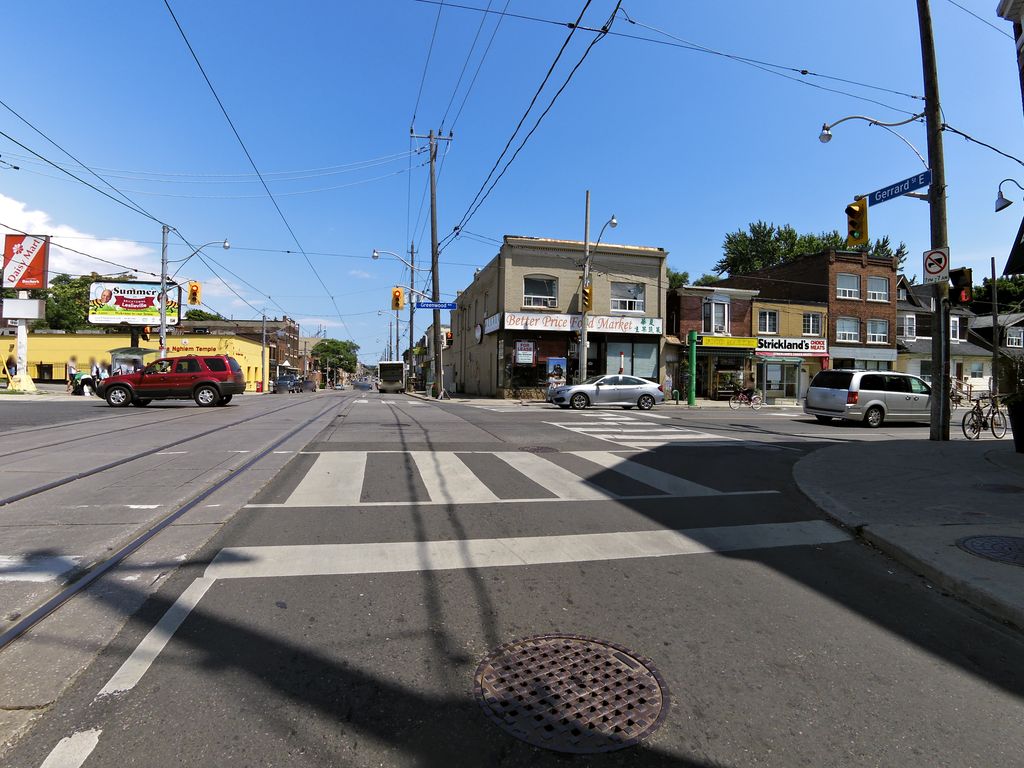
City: toronto